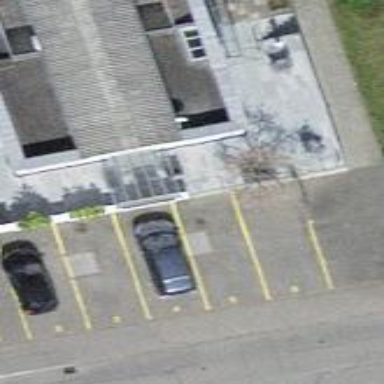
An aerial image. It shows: Terrace building.